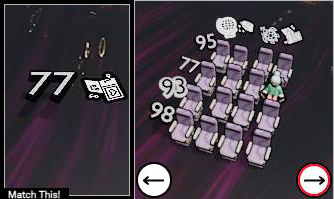
Task: seats
Answer: yes